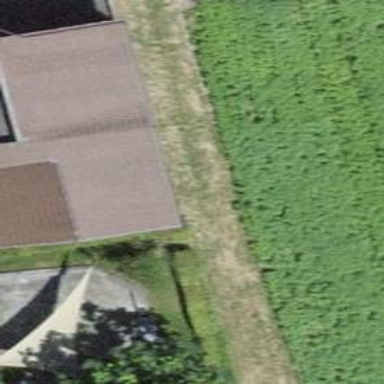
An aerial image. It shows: Shed building.